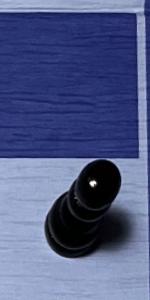
Label: Pawn_Black